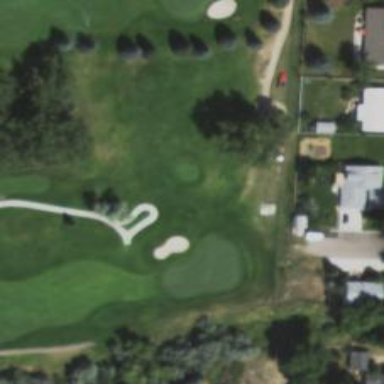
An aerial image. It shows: Path for both road and golf.